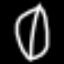
Label: leaf